Interaction volume radius: 10 \u00c5
Interaction volume height: 20 \u00c5
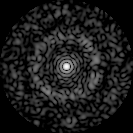
Disorder parameter: 0.8199